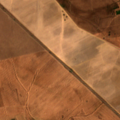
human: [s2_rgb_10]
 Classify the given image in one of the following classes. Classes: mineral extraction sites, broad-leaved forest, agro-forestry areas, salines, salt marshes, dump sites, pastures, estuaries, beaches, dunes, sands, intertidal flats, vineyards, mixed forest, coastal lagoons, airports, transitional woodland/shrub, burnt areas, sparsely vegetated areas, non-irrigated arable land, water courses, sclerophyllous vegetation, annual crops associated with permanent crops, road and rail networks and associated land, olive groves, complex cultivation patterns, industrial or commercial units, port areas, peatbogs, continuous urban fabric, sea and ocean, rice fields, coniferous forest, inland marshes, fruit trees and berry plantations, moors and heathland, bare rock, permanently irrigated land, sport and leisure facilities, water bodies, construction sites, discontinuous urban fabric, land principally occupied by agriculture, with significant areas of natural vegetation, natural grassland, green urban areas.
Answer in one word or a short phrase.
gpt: non-irrigated arable land, permanently irrigated land